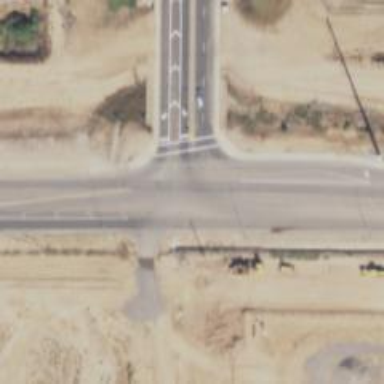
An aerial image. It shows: Solid stop line on the road.